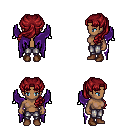
a pixel art fantasy rpg character, female body template, human, dark skin, purple wings, metal pants, brunette princess hairstyle, brown shoes, four views (front, back, left, right), 2x2 character sprite sheet, small pixel art, hard edges, no anti-aliasing